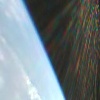
Label: sunburn